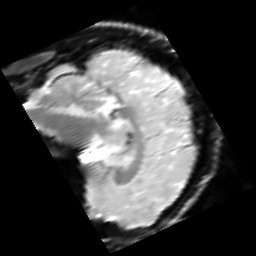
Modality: inplaneT2
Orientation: sagittal
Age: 21
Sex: male
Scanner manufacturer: siemens
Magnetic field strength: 3 T
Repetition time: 5 s
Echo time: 0.034 s